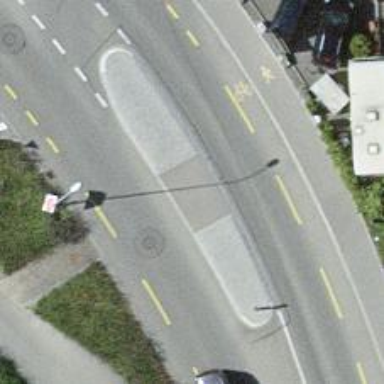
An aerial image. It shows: Unmarked crossing on the road.